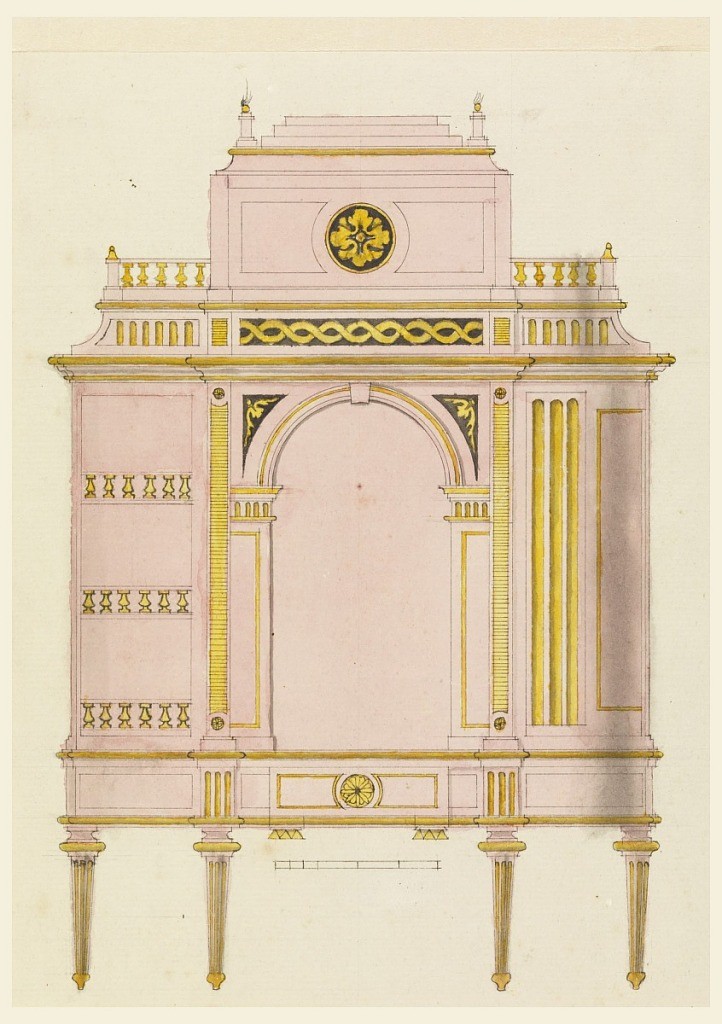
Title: Design for a Cabinet, with Alternate Suggestions
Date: ca. 1805
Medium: Pen and black ink, brush and watercolor on paper
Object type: Drawing
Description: A cabinet on legs has an arched central bay surmounted by a coffer-shaped section with finials. The left side shows three shelves with railings. The right side is a half-round closed cabinet. Scale below.